Interaction volume radius: 5 \u00c5
Interaction volume height: 35 \u00c5
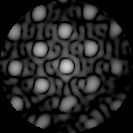
Disorder parameter: 0.2253